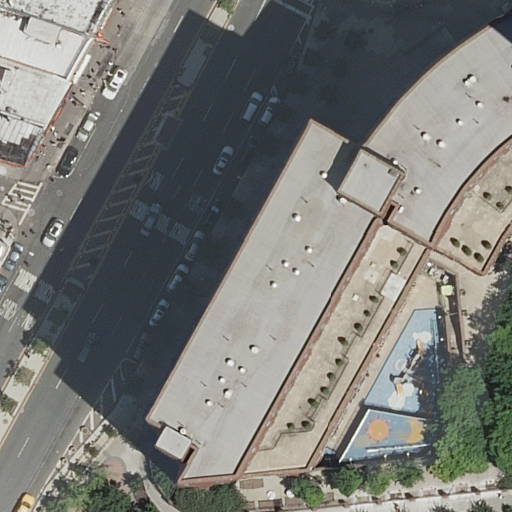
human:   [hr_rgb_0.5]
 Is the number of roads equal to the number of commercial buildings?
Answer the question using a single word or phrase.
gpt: no

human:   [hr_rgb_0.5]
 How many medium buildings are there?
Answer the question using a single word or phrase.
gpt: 3

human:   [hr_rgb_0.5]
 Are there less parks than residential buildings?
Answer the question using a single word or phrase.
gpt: yes

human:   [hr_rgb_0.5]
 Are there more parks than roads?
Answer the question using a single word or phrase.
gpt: no

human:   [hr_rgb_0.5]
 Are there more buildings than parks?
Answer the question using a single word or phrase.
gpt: yes

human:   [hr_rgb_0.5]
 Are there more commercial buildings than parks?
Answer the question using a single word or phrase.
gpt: no

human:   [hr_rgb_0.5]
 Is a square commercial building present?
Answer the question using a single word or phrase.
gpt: no

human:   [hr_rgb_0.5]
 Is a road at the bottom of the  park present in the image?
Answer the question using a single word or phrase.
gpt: no

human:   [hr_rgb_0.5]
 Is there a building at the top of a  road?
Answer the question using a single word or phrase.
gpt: yes

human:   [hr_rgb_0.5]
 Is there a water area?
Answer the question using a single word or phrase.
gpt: no

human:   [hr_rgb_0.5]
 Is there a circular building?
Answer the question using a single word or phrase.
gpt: no

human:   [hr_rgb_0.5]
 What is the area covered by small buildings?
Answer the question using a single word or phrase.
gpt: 0m2

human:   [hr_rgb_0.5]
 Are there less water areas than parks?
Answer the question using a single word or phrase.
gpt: yes

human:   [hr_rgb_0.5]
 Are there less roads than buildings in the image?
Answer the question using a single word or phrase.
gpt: no

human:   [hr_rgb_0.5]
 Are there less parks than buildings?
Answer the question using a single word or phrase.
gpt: yes

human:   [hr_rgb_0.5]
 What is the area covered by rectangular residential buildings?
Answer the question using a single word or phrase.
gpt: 471m2

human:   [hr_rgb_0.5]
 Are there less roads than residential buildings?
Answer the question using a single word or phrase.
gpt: no

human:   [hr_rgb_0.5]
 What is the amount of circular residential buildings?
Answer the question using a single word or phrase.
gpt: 0

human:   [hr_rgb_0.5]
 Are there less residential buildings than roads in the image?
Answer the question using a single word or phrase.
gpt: yes

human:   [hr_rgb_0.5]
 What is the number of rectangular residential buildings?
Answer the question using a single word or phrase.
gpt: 3

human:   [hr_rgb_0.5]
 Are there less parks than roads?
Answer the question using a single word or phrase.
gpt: yes

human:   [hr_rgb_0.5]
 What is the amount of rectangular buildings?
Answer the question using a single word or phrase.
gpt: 3

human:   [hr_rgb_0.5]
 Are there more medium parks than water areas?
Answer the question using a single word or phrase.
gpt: yes

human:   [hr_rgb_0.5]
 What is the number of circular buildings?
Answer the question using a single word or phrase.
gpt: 0

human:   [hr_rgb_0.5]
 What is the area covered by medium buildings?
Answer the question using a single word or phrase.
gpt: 471m2

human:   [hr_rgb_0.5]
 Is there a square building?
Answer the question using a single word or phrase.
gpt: no

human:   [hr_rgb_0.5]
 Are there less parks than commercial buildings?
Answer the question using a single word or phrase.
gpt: no

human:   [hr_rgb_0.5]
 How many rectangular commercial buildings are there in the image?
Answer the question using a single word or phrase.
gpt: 0

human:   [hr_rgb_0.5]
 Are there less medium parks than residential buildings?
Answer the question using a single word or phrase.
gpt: yes

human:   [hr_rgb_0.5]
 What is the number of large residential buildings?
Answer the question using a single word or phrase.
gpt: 1

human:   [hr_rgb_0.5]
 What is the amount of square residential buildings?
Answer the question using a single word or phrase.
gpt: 0

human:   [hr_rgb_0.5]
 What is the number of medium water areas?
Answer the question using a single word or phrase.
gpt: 0

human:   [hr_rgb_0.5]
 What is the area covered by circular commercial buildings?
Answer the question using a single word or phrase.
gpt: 0m2

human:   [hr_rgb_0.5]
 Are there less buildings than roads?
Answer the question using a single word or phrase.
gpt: yes

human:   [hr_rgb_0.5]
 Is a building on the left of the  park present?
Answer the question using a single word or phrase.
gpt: yes

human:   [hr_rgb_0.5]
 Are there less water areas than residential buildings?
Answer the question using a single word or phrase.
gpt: yes